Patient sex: F
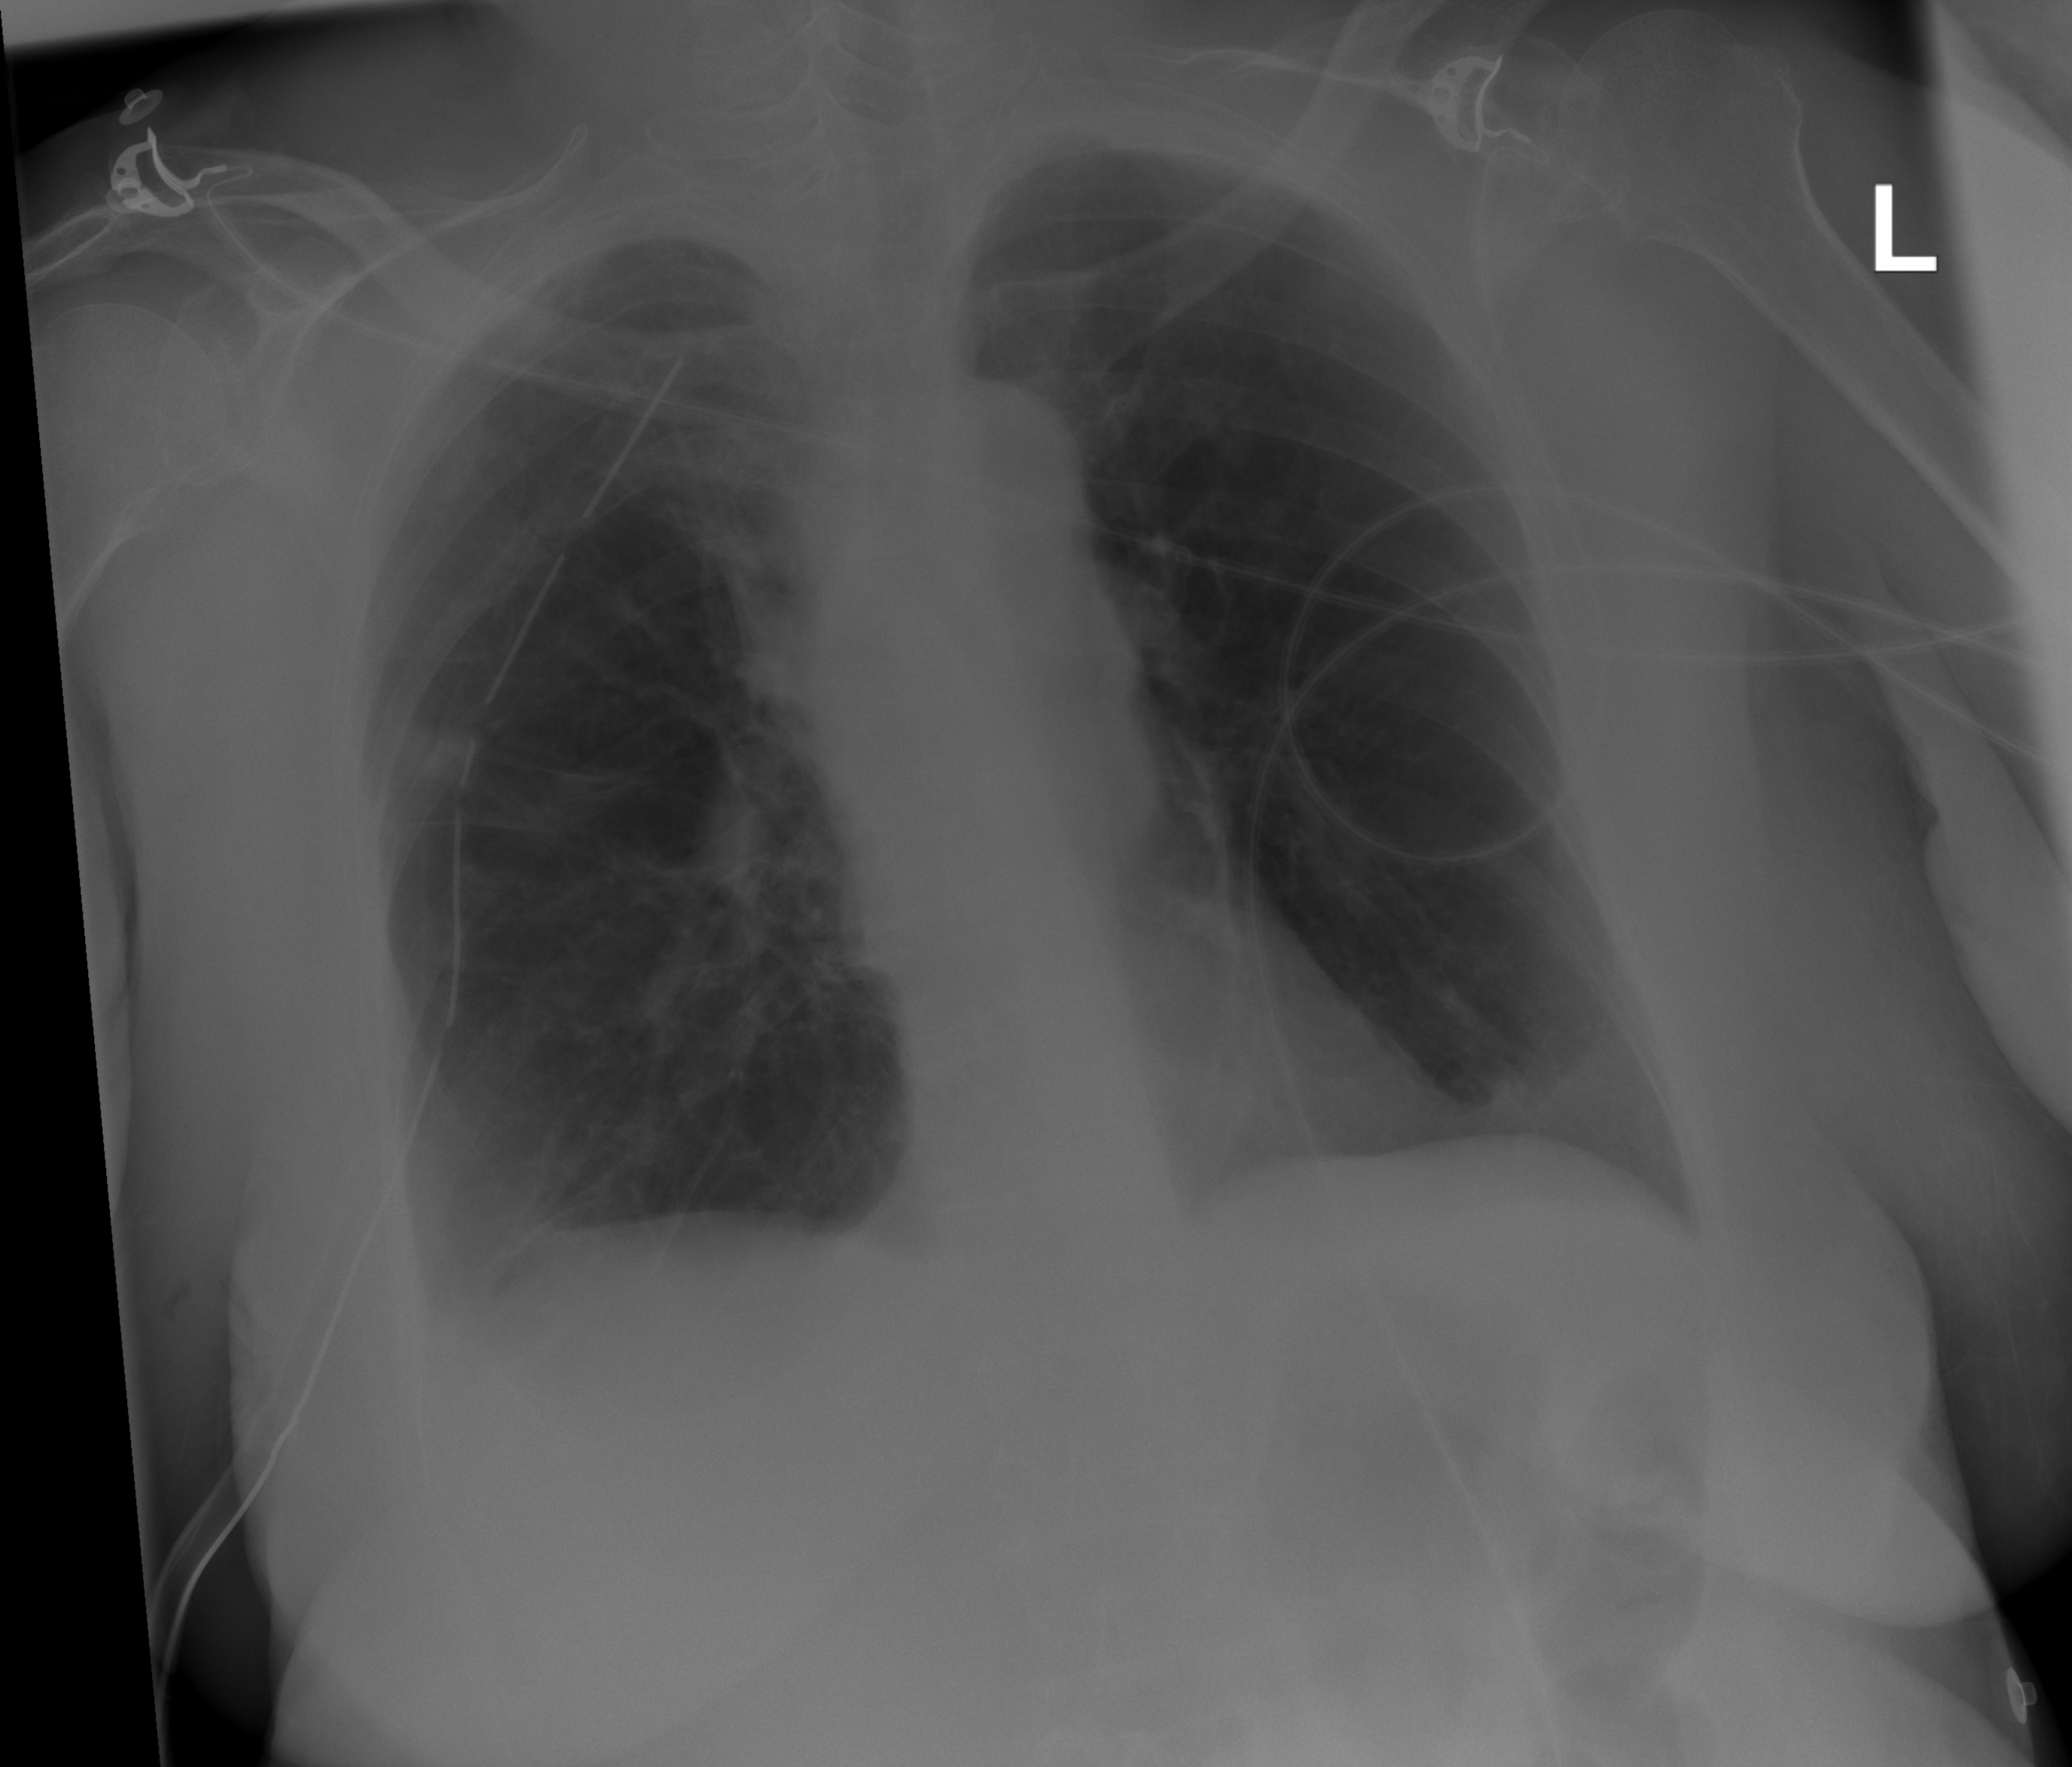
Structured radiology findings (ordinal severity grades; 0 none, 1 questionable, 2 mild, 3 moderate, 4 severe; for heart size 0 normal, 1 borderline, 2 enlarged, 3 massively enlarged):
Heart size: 0
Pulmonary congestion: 0
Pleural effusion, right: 2
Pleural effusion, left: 0
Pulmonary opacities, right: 0
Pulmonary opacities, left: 0
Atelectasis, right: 2
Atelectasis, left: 0